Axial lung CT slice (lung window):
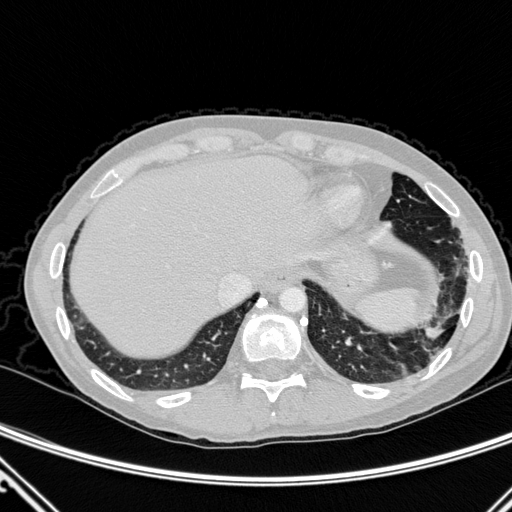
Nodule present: yes
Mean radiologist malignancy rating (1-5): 3.5